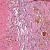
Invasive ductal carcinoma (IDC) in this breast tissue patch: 0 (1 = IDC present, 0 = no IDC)